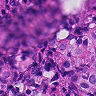
Metastatic tissue present: yes